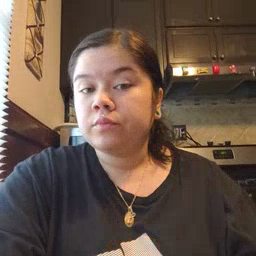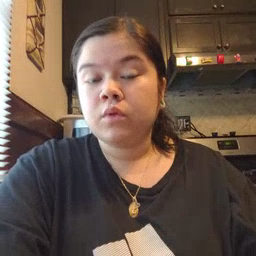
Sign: ear